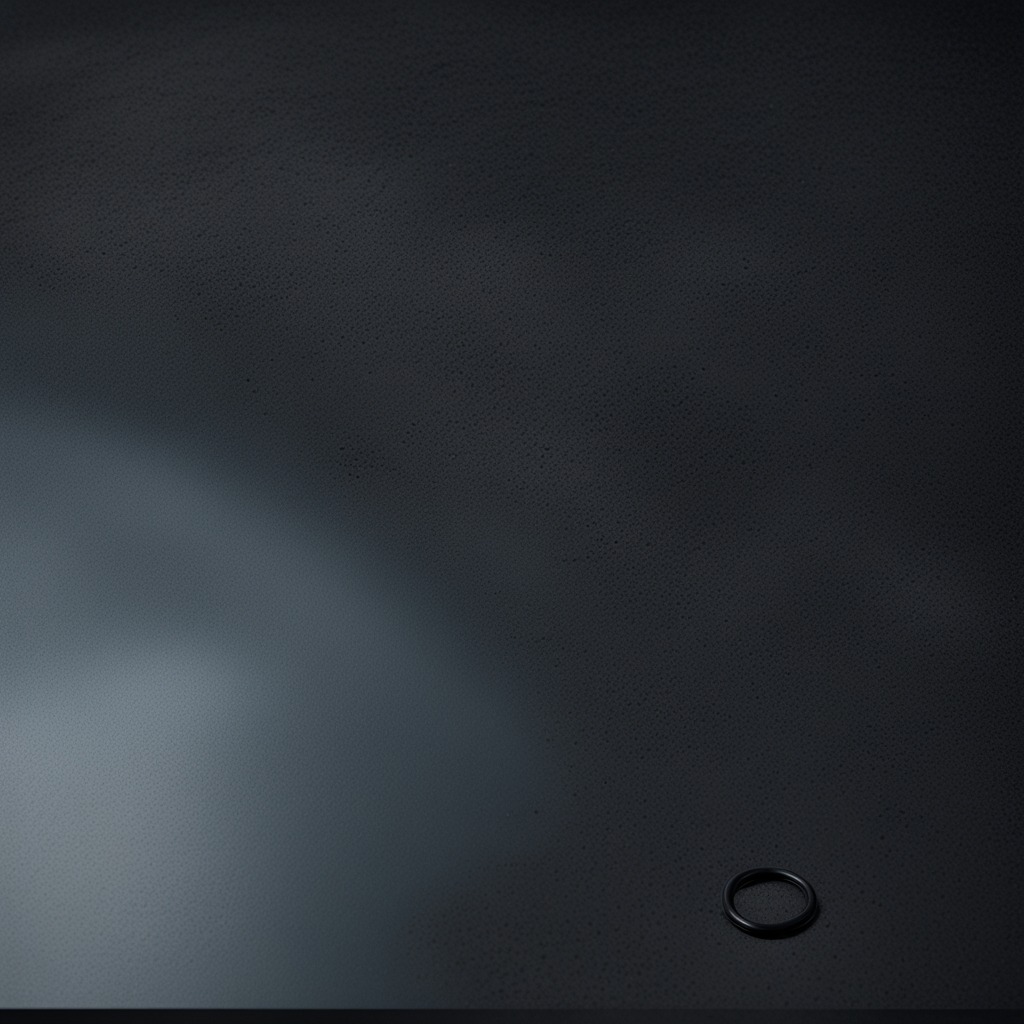
A rubber O-ring is lying on the clean granite table inside a workshop at night dim ambient light soft shadows worn but